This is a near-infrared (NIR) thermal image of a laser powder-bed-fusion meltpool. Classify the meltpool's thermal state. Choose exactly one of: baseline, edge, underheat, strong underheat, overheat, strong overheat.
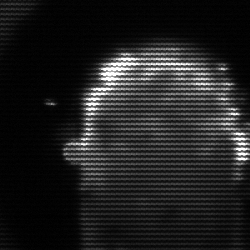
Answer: baseline